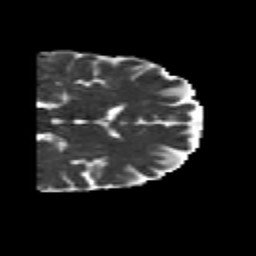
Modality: MD
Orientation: coronal
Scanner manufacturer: siemens
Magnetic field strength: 3 T
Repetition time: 6.8 s
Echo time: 0.093 s